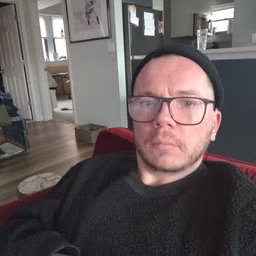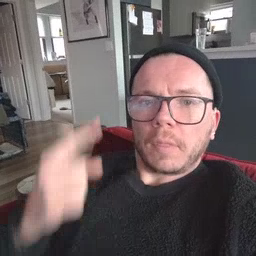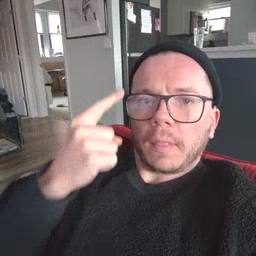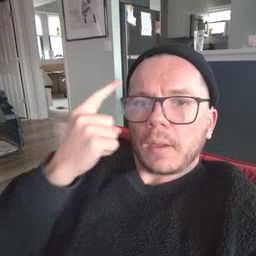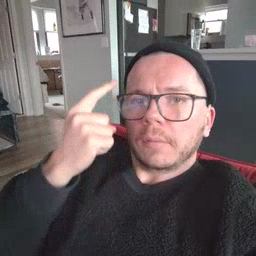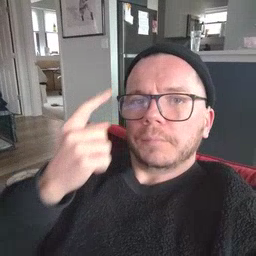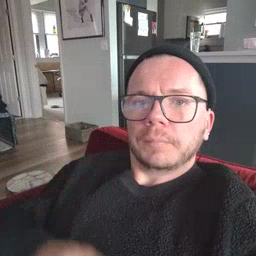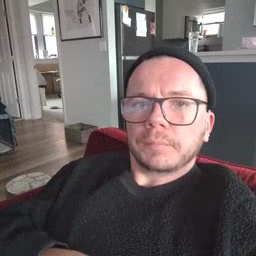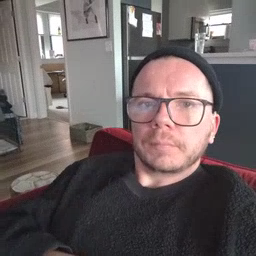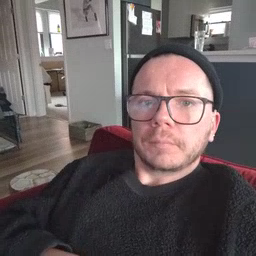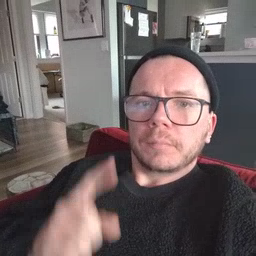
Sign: think